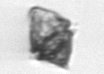
Label: Kryptoperidinium_triquetrum